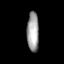
Tissue: prostate
Cell type: Fibroblasts
Senescence score: 0.6916
Nuclear area (px): 461
Mean DAPI intensity: 160.074